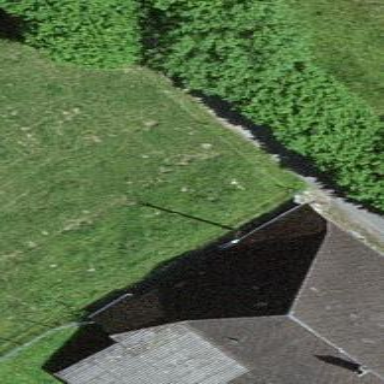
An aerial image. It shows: Farm building.